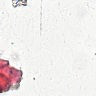
Metastatic tissue present: no